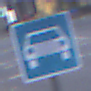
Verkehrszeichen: Kraftfahrstrasse
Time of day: SunriseSunset
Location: Outdoor (Urban)
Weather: PartlyCloudy
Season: NotSpecified
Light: Natural